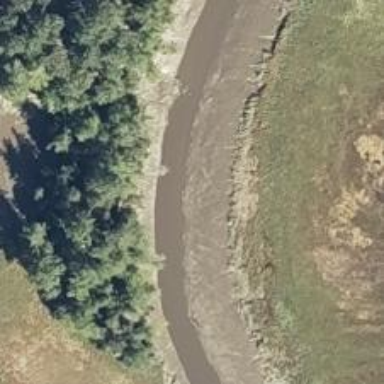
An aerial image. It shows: Tidal river flows in the area.